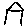
Label: house